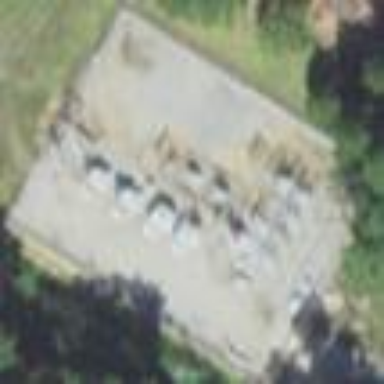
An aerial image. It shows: There is distribution substation enclosed by fence.